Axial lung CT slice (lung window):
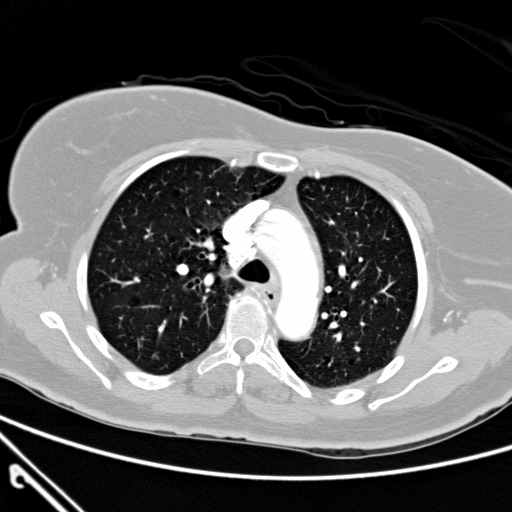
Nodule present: no